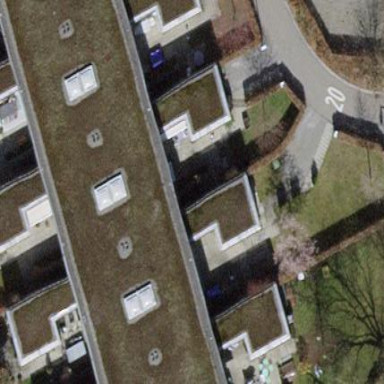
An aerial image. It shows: House with flat roof.